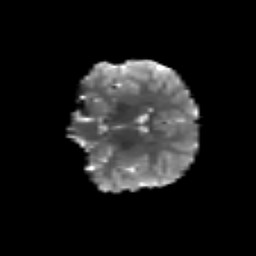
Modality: T2w
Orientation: coronal
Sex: female
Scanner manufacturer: siemens
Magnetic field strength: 3 T
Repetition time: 5 s
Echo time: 0.071 s